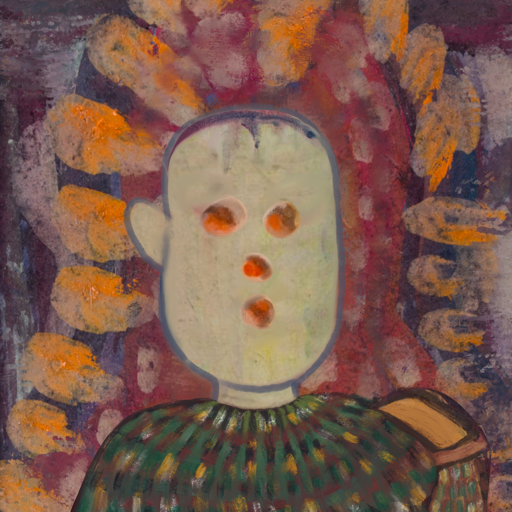
Background: Doll, Head And Neck Front: Hill_Girl, Face Front: Rupkatha, Bust: After_Raid, Hair Front: Blank, Head Accessory: Blank, Second Necklace: Blank, Necklace: Blank, Baby: Blank